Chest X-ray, AP view. Patient: 57 years old, sex M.
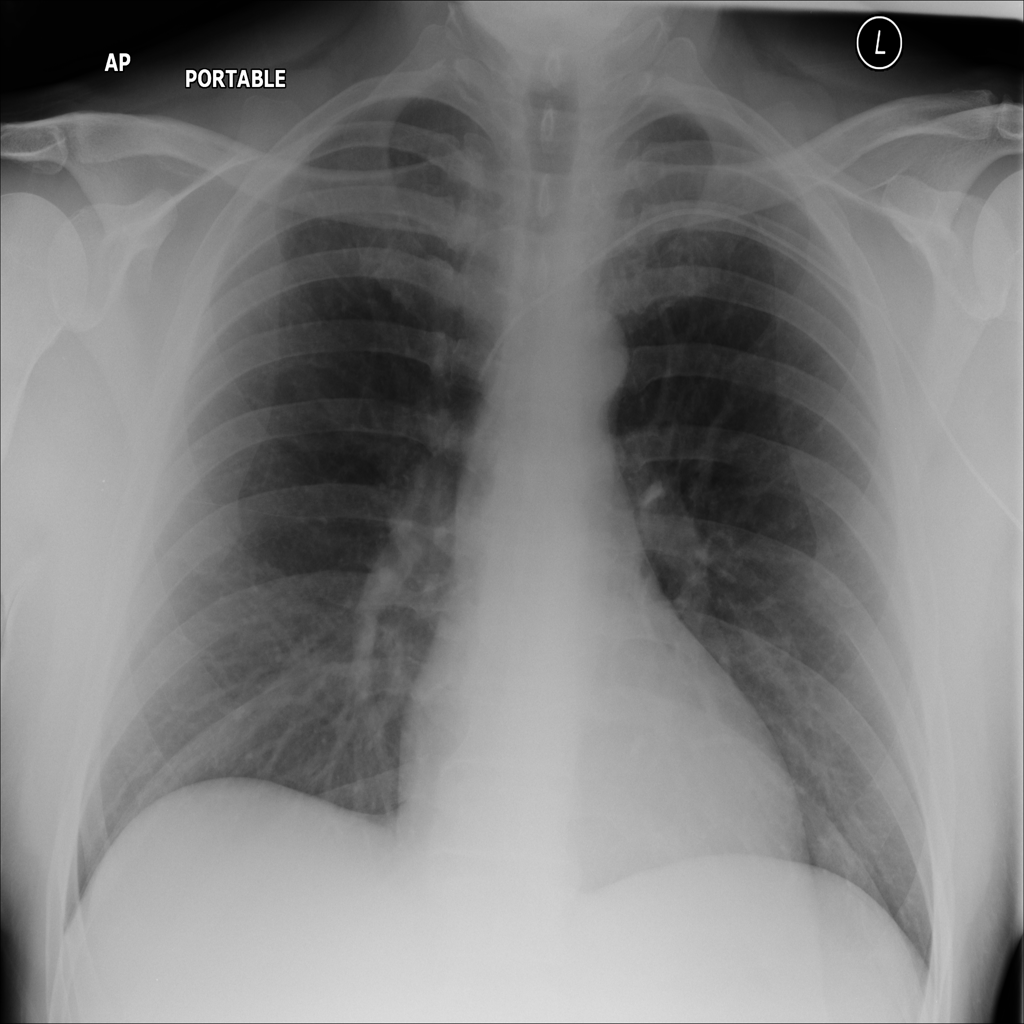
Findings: No Finding